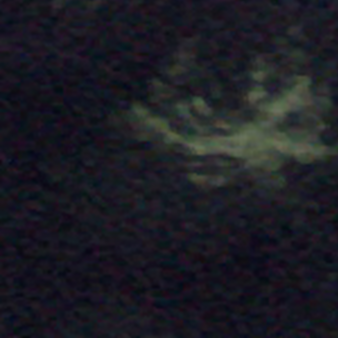
Label: other